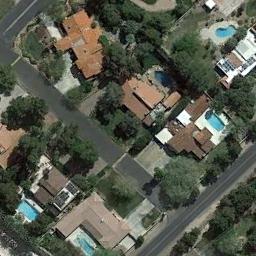
Label: residential